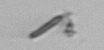
Label: fiber_TAG_external_detritus